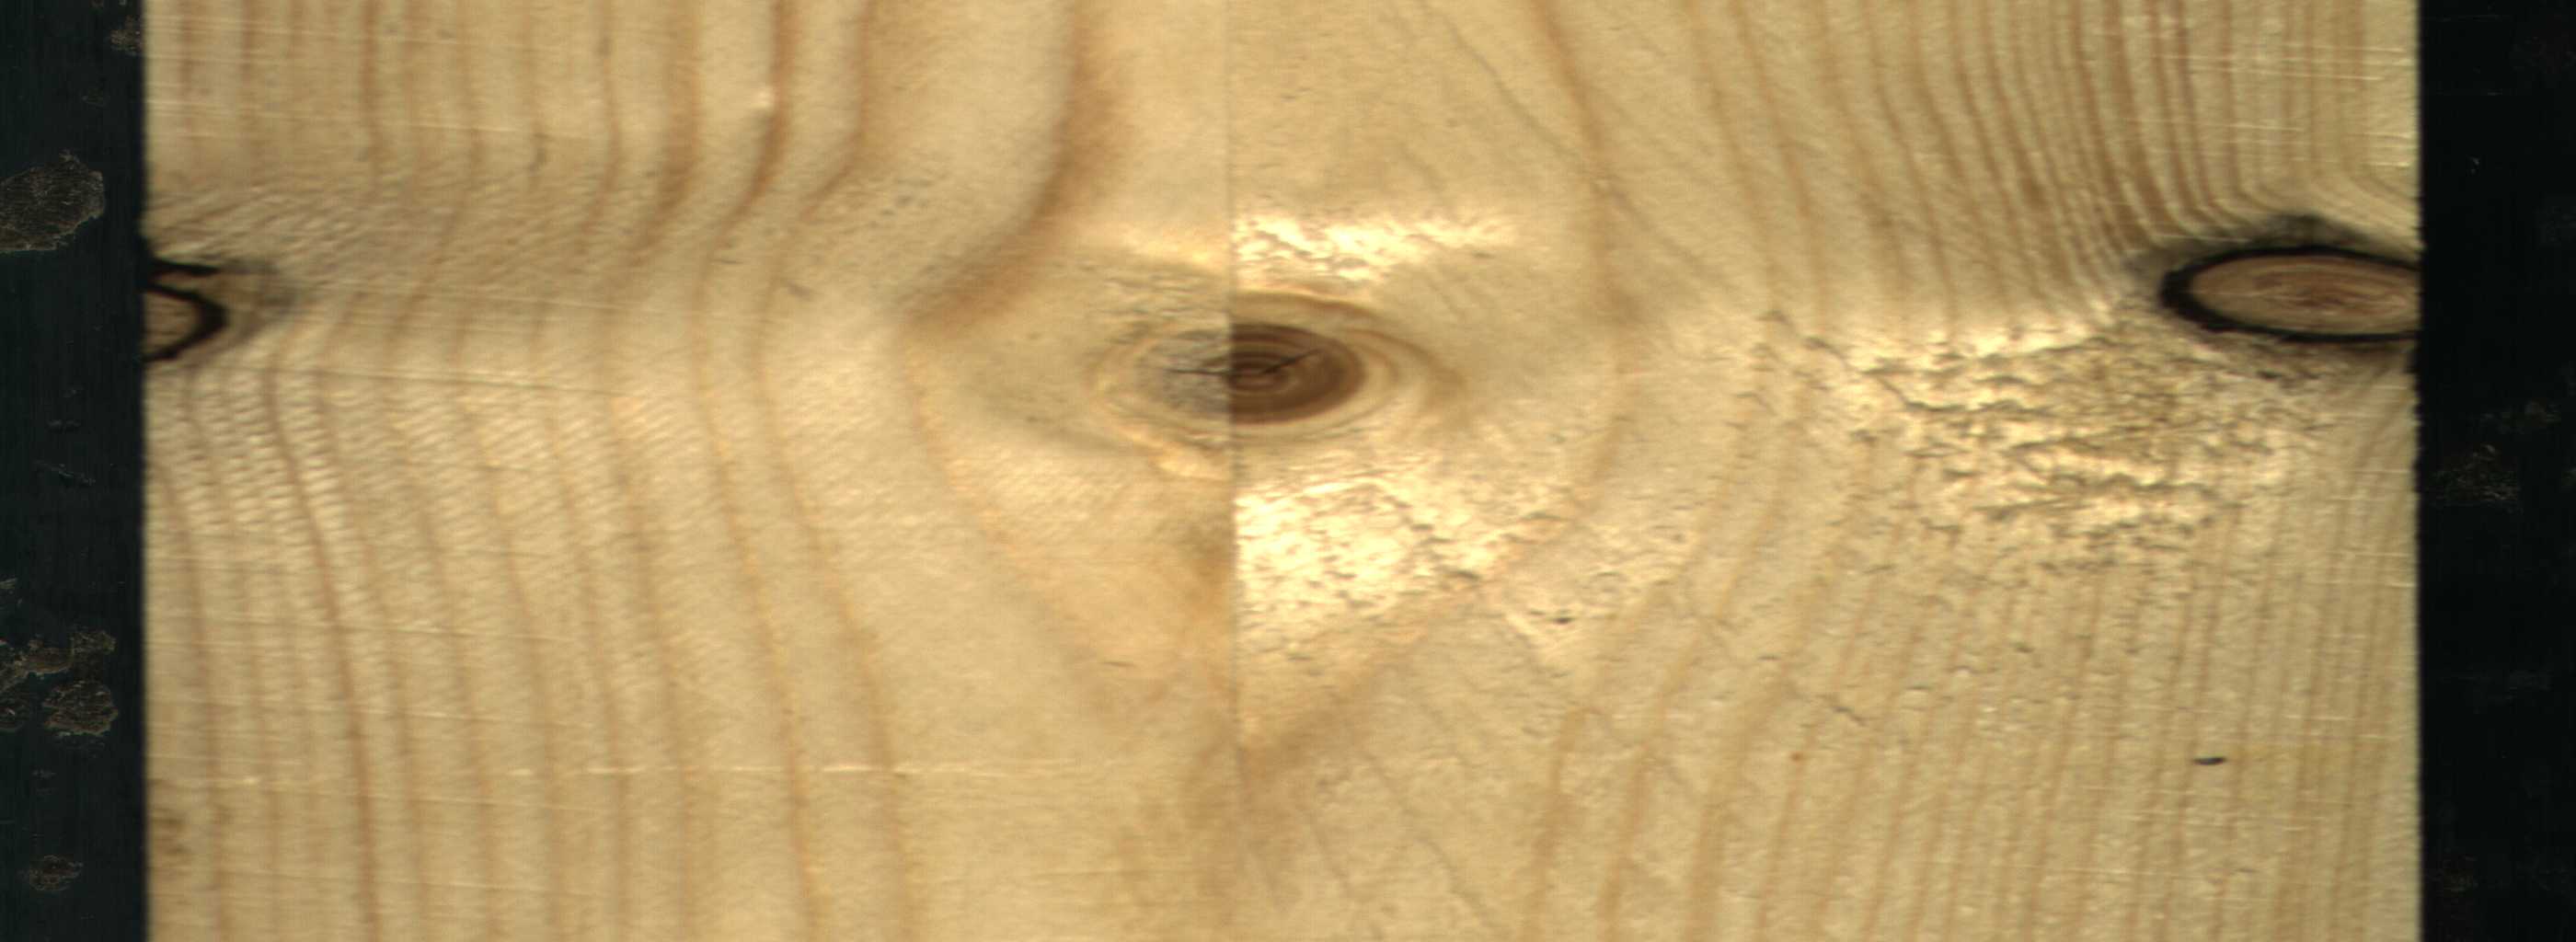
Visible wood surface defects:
knot_with_crack
Dead_Knot
Dead_Knot